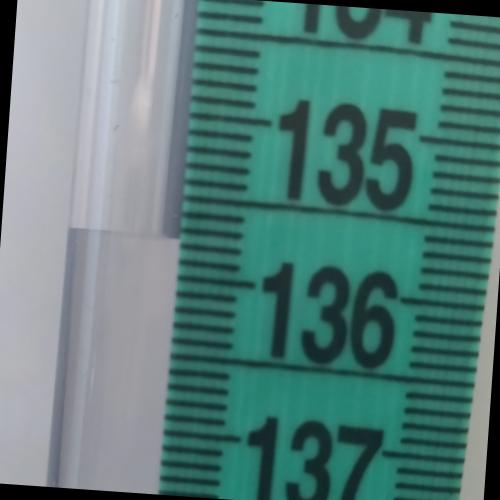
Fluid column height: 135.8 cm